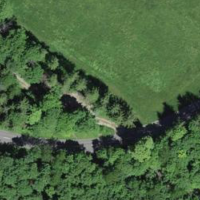
EUNIS habitat code: 25
Species observed at this site:
Lathyrus vernus